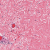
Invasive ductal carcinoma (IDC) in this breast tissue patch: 0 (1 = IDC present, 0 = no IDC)